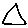
Label: triangle